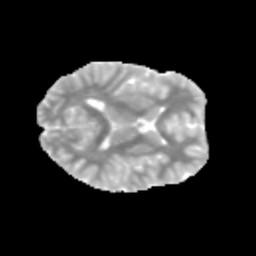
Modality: MD
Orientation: axial
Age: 13
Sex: male
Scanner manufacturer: siemens
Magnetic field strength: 3 T
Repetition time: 3.8 s
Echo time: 0.07 s